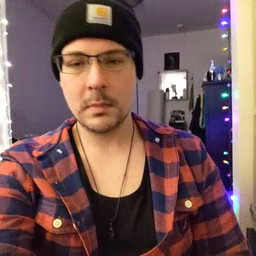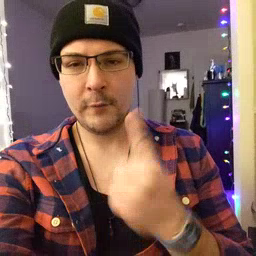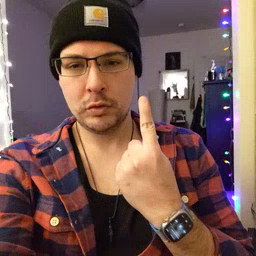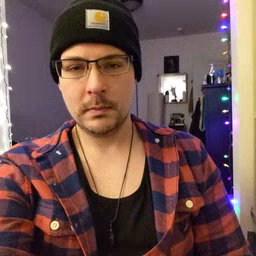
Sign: first